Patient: sex M, age 36
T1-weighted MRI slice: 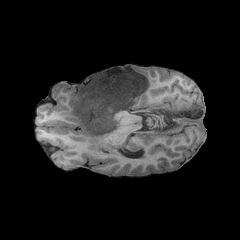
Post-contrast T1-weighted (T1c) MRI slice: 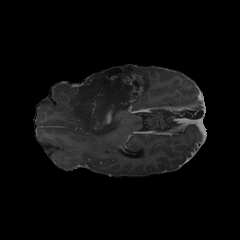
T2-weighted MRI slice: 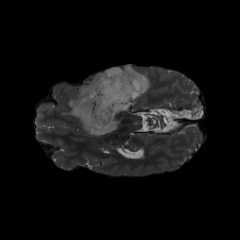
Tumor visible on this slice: yes
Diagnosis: Astrocytoma, IDH-mutant
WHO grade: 4